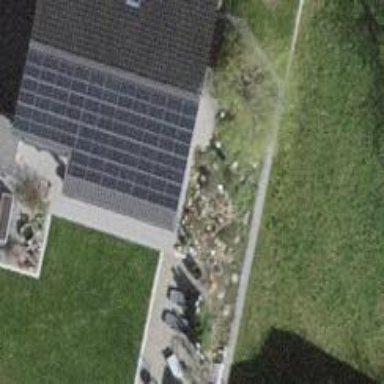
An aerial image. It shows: Solar power generator with photovoltaic panels.